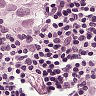
Metastatic tissue present: yes